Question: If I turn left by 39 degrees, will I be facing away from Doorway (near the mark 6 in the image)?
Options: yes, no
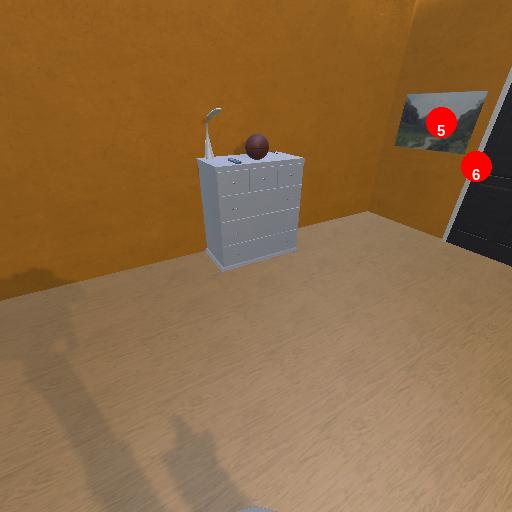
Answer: yes